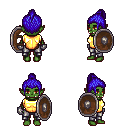
a pixel art fantasy rpg character, female body template, orc, green skin, gold chest armor, metal pants, blue short topknot hairstyle, metal gloves, shield, four views (front, back, left, right), 2x2 character sprite sheet, small pixel art, hard edges, no anti-aliasing